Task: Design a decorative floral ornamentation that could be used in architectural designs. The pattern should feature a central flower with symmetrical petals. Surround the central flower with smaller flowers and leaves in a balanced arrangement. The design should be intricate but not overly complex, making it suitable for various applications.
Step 1458:
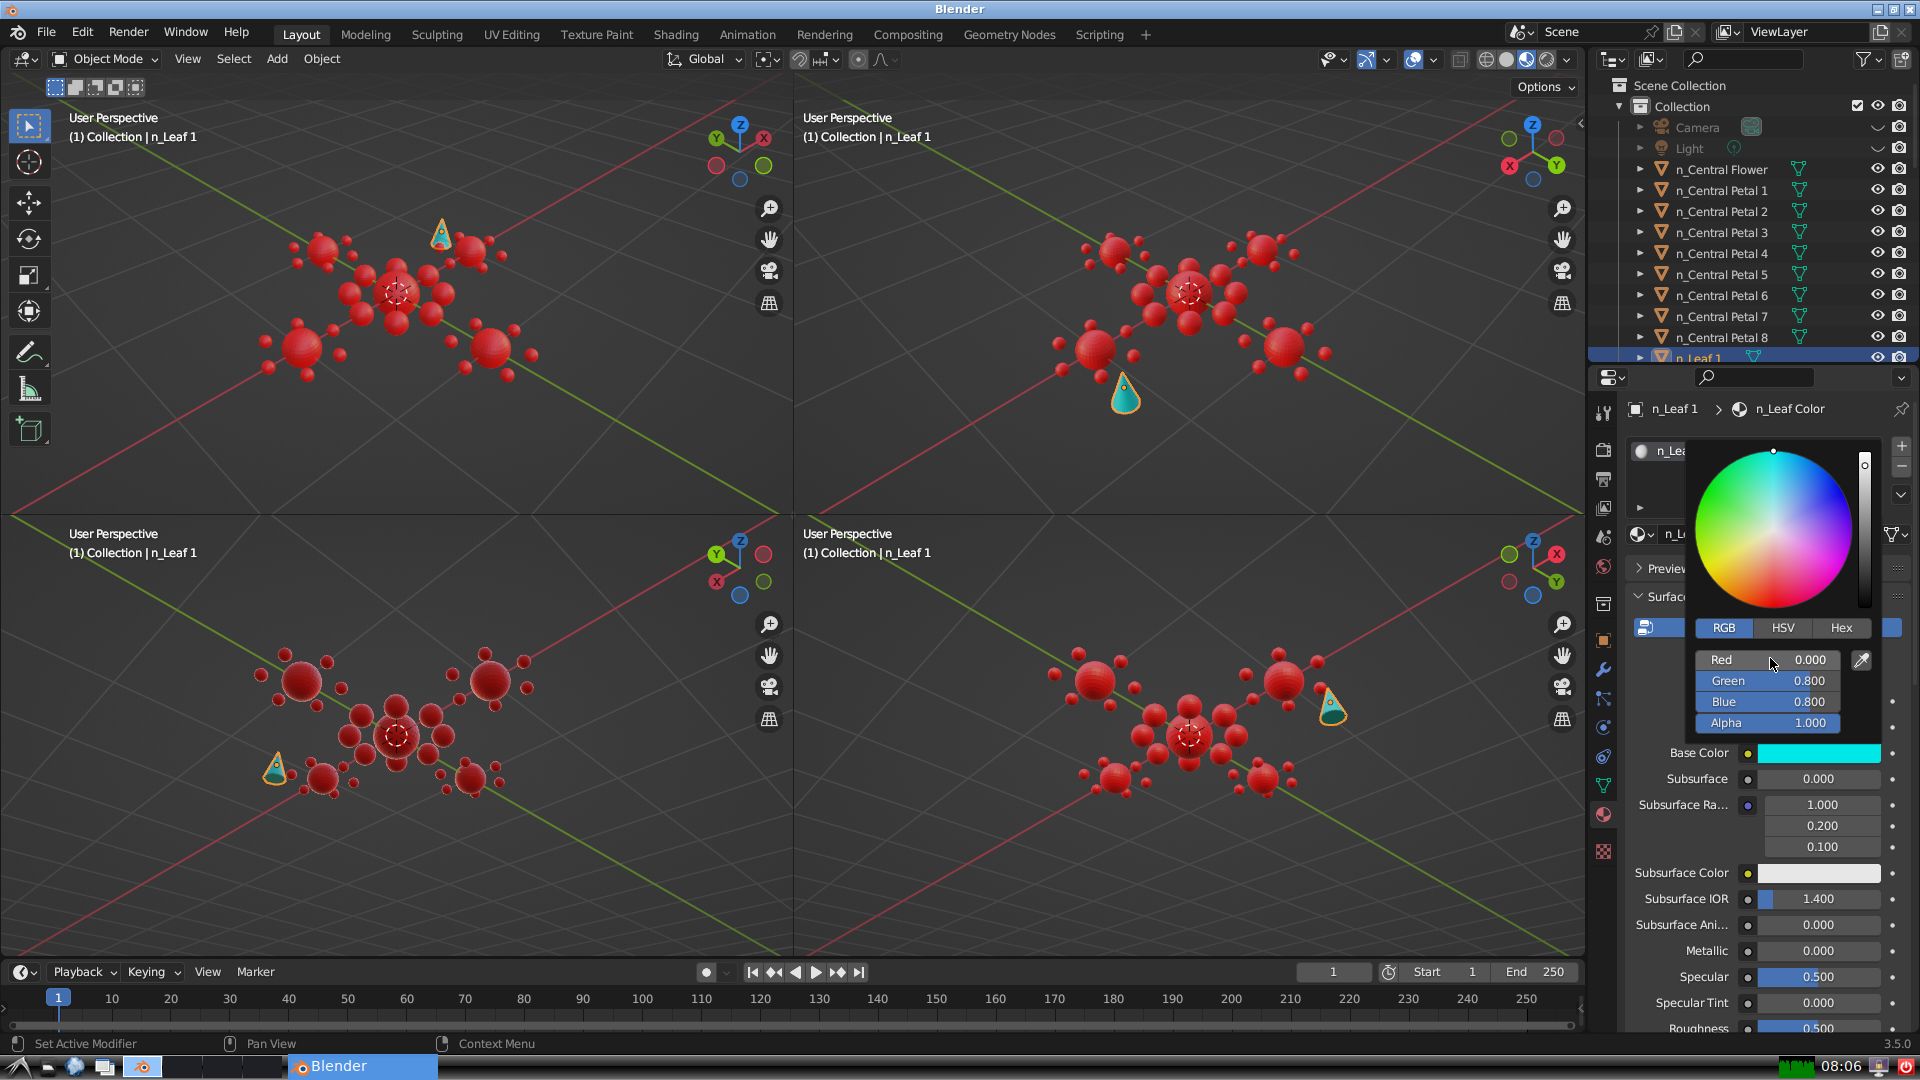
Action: {"mouse_move": [1770, 678]}